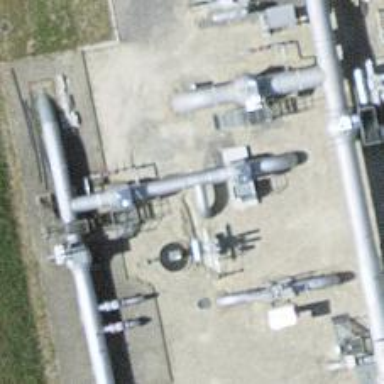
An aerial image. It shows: Pipeline structure.